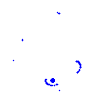
Particle: kaon